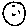
Label: moon